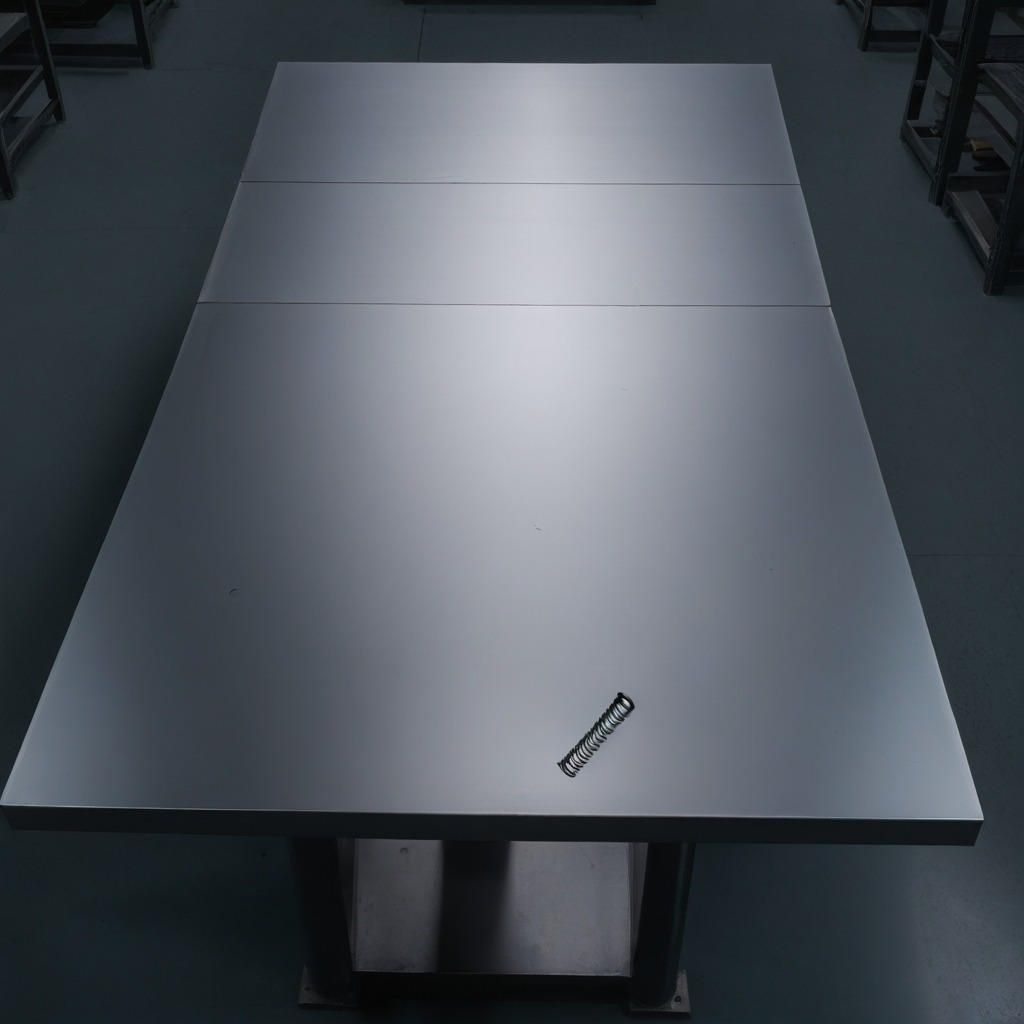
A coiled metal spring is lying on the tabletop in the basement.